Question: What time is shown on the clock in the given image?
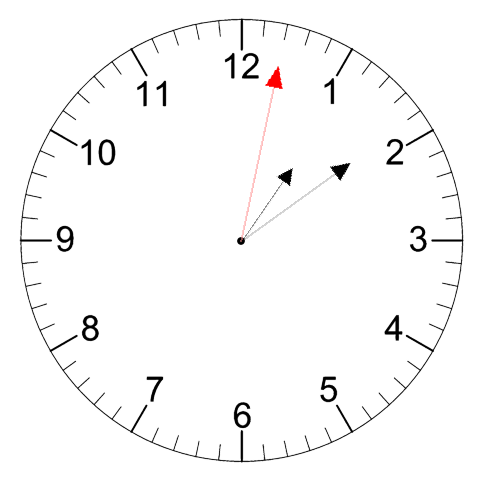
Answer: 01:09:02